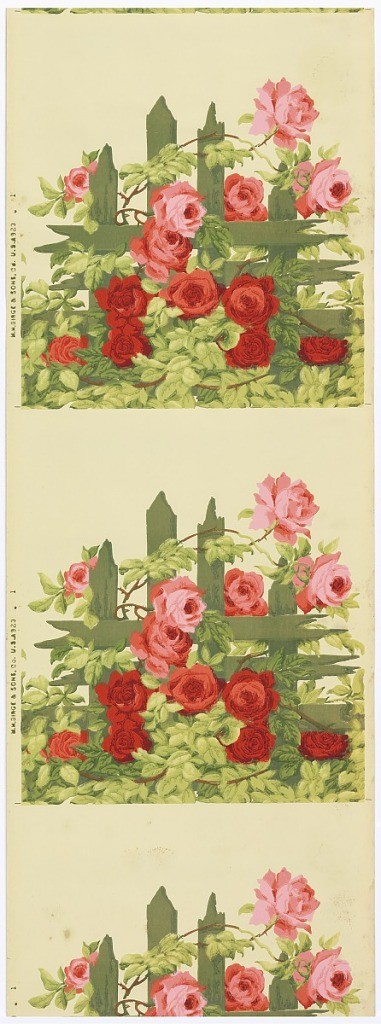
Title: Frieze
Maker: M.H. Birge & Sons Co., 1834
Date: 1900–1915
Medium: Machine-printed paper
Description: Frieze for a crown decoration. The top of a picket fence-like trellis covered with red and pink climbing roses. Printed in green, red and pink on a yellow-green ground.